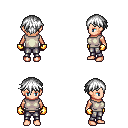
a pixel art fantasy rpg character, female body template, human, light skin, white sleeveless shirt, metal pants, white short bangs hairstyle, gold gloves, four views (front, back, left, right), 2x2 character sprite sheet, small pixel art, hard edges, no anti-aliasing